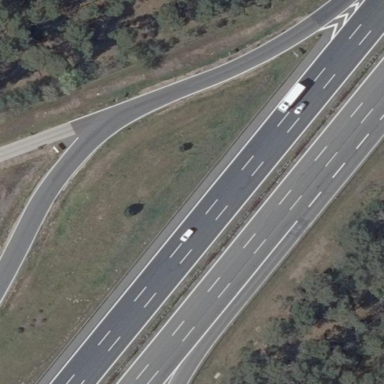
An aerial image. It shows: It's motorway area.